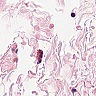
Metastatic tissue present: no